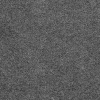
Atmospheric dust classification: dusty